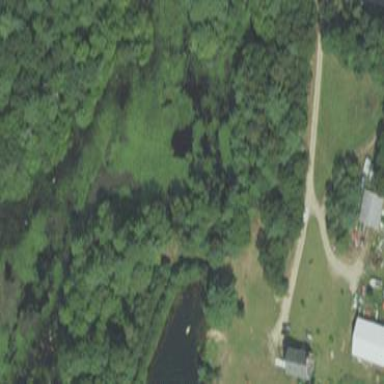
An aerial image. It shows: Marshy wetland area.